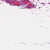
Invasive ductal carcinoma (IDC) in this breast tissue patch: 0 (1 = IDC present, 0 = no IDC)